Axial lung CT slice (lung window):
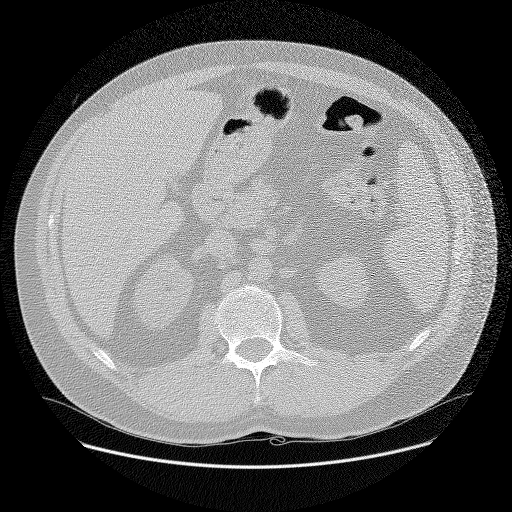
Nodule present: no